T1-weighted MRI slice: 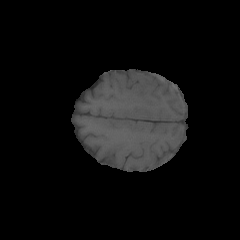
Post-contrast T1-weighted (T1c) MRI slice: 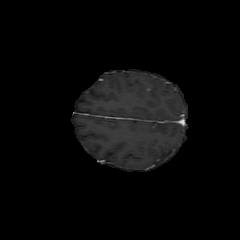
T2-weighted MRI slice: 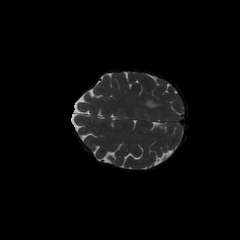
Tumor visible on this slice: yes